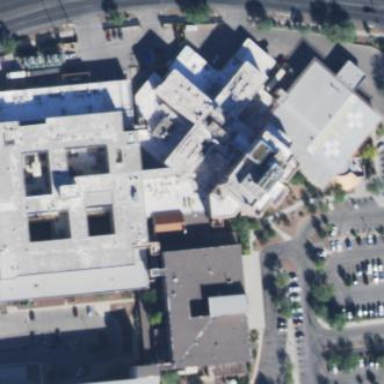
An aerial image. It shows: Hospital building.